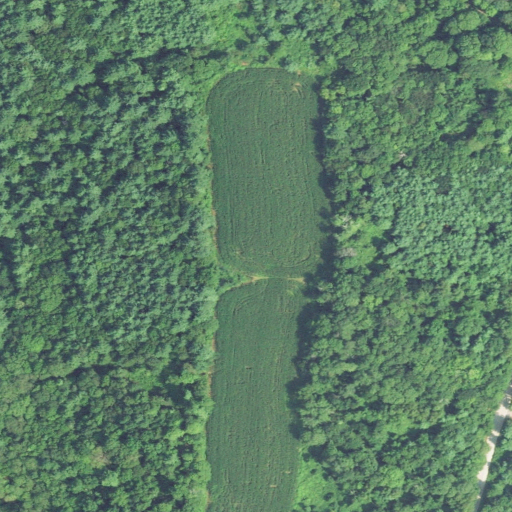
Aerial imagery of mountain in Connecticut named Forrest Hill containing mixed forest, deciduous forest, evergreen forest, woody wetlands, and open development